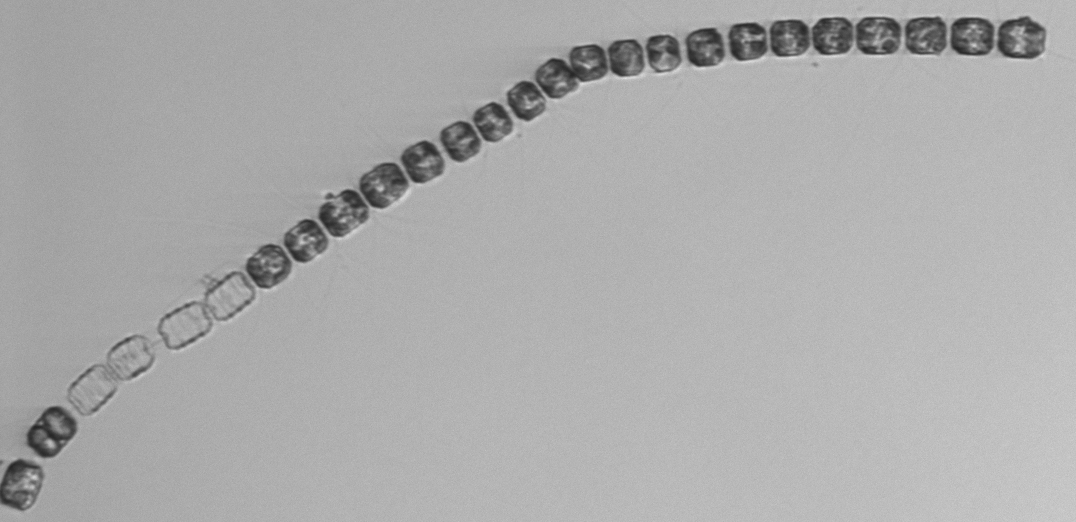
Label: Thalassiosira